RGB frame:
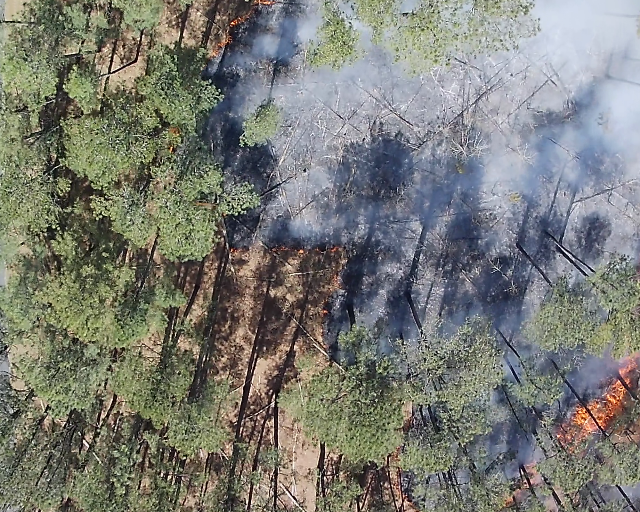
Thermal frame:
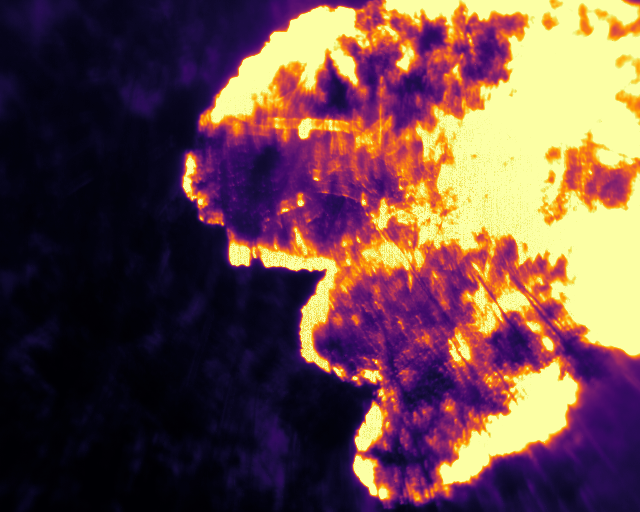
Captured: 2026-02-27 02:35:16
Pixels at or above 80 °C: 149414 (fraction of frame: 0.456)